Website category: movie
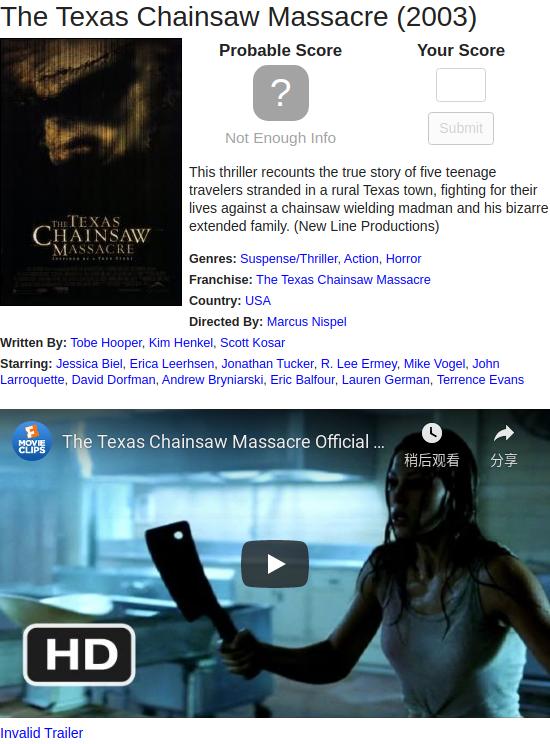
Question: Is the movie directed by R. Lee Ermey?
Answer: no

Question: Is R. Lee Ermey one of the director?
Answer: no

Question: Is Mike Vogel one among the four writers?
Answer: no

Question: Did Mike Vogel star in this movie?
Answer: yes

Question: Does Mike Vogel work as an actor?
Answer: yes

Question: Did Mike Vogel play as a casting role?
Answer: yes

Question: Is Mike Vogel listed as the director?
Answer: no

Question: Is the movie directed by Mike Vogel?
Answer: no

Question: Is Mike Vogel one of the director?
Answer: no

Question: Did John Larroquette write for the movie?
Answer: no

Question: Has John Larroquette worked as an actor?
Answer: yes

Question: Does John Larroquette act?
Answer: yes

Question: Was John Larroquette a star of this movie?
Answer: yes

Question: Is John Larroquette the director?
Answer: no

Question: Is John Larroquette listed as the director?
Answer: no

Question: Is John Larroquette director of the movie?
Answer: no

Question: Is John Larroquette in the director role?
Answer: no

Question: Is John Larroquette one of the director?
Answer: no

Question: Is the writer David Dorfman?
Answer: no

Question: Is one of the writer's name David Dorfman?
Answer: no

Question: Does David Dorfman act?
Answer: yes

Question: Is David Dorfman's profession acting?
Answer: yes

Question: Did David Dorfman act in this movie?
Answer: yes

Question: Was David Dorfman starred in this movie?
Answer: yes

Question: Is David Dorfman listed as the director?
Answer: no

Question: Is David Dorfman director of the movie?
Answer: no

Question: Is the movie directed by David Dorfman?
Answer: no

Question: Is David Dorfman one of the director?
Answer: no

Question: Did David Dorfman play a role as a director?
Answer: no

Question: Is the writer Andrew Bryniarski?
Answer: no

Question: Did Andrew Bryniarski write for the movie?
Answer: no

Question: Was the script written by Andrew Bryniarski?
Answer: no

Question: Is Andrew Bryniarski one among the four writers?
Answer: no

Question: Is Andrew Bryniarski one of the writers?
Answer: no

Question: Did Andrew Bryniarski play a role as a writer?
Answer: no

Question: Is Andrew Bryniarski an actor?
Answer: yes

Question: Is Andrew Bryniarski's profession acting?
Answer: yes

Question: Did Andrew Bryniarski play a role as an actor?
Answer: yes

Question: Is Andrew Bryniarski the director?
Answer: no

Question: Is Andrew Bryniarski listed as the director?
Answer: no

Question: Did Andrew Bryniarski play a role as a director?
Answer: no

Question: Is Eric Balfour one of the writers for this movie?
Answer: no

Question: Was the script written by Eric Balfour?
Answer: no

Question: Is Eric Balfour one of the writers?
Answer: no

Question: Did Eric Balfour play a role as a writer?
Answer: no

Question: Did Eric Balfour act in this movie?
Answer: yes

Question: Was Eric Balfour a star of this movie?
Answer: yes

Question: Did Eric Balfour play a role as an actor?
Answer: yes

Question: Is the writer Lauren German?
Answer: no

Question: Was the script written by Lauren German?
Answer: no

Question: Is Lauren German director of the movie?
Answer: no

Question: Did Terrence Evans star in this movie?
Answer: yes

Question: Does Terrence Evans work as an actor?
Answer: yes

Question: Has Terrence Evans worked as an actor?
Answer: yes

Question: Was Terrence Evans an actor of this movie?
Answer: yes

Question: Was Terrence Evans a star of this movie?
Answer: yes

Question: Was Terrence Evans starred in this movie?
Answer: yes

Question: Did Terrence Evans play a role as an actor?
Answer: yes

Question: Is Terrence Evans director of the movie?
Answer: no